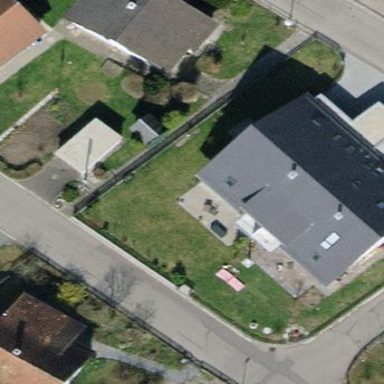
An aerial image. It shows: Semidetached house with gabled roof.